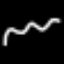
Label: squiggle